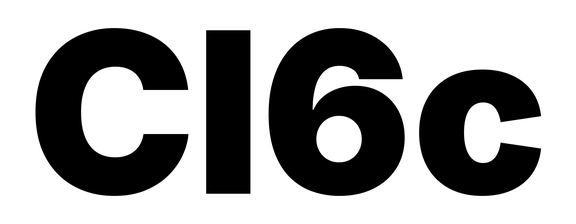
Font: Inter_Black